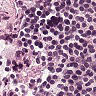
Metastatic tissue present: yes